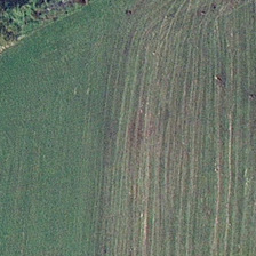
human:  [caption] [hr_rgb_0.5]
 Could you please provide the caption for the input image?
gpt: Many tall trees were planted around the pasture.

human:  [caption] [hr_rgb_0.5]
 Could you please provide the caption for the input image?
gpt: There are many tall trees near the pasture.

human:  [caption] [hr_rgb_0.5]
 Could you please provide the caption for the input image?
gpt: Many big trees have been planted around the ranch.

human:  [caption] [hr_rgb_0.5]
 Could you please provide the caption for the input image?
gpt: There are many tall trees planted around the pasture.

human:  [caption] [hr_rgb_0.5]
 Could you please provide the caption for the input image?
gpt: Many tall trees were planted in the pasture's REDOR.